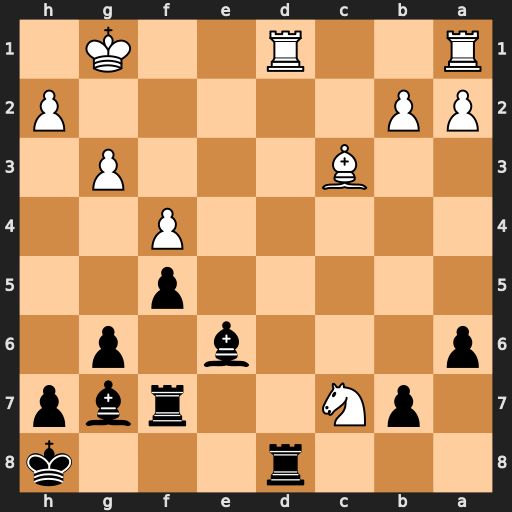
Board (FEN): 3r3k/1pN2rbp/p3b1p1/5p2/5P2/2B3P1/PP5P/R2R2K1
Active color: b
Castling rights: -
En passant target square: -
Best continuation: Rxd1+ Rxd1 Rxc7